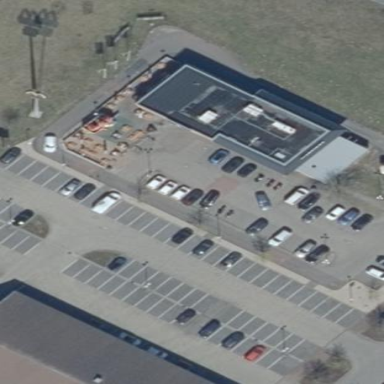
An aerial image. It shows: Parking area with surface.